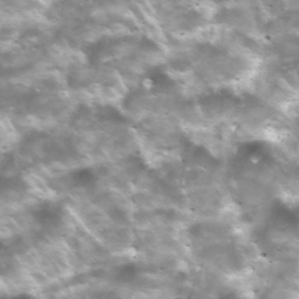
Label: non_frost